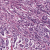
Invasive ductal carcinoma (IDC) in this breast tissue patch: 1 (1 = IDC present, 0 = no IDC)